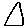
Label: triangle